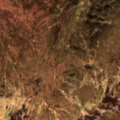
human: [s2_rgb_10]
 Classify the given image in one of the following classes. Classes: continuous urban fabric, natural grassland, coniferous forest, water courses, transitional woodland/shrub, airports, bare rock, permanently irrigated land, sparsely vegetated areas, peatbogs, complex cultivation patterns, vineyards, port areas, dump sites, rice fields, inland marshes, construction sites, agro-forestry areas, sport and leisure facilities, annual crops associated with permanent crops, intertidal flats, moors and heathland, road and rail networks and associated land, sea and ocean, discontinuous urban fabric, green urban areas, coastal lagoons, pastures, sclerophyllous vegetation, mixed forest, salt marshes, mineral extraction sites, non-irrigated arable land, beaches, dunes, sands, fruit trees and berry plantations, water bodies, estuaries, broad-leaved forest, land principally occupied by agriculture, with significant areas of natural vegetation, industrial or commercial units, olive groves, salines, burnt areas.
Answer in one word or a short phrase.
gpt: moors and heathland, peatbogs